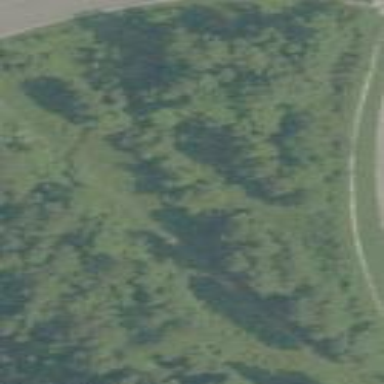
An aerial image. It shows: Mixed woodland with variety of leaf types and cycles.